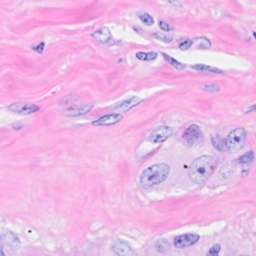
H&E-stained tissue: Breast